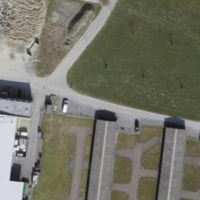
EUNIS habitat code: 57
Species observed at this site:
Prunus spinosa